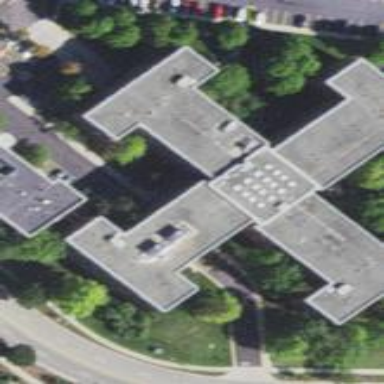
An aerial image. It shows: Building.